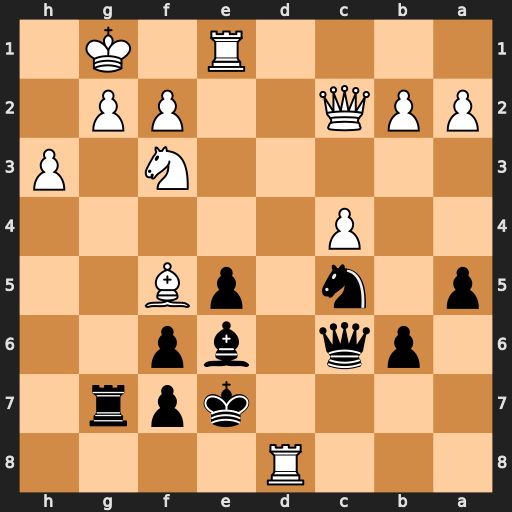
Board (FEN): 3R4/4kpr1/1pq1bp2/p1n1pB2/2P5/5N1P/PPQ2PP1/4R1K1
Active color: b
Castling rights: -
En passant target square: -
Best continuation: Qxf3 Bg4 Bxg4 gxf3 Bf5+ Kh1 Bxc2